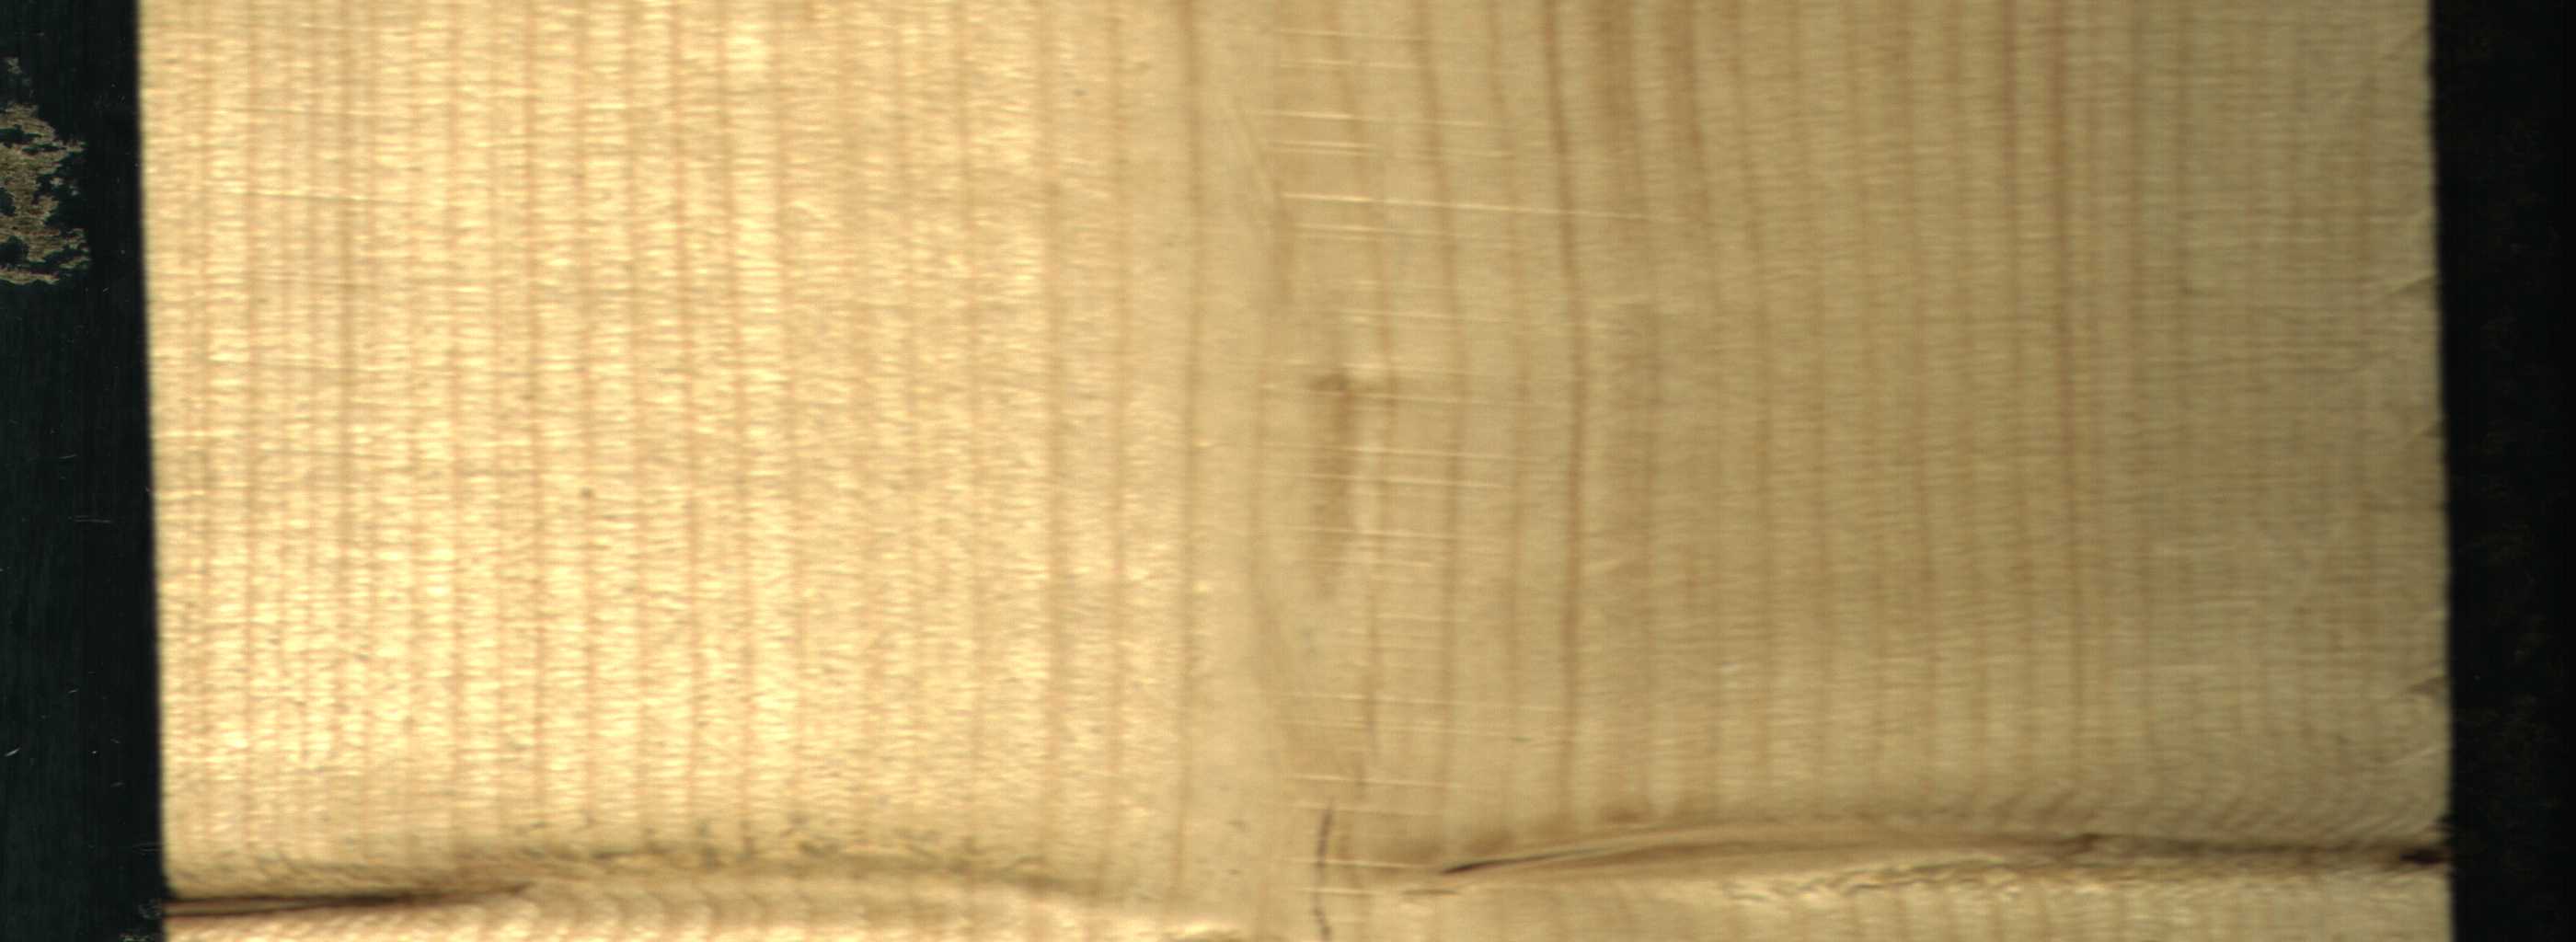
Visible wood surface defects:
Crack
Crack
Knot_missing
Dead_Knot